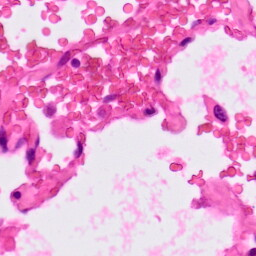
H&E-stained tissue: Lung